Question: Need help.
How to check the reciprocal data in excel. The case something like this:

'b => a' is error because it's reciprocal (there is already 'a=>b') and so on..
thank you..
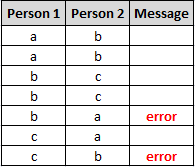
Answer: You can use the COUNTIFS function to do this.
Assuming that the data excluding headers is in the range 'A2:B8', the first formula that you would need to enter in cell C2 would be:
'''
=IF(COUNTIFS(A$2:A2,B2,B$2:B2,A2)>0,"error","")
'''
This formula would then be copied down to the last data row.
'COUNTIFS' counts the number of times that a set of criteria are met in multiple ranges. If Criterion 1 is met in Range 1 AND Criterion 2 is met in Range 2 AND etc., then 1 is added to the 'COUNTIFS' total.
In this case, we use 'COUNTIFS' to check whether a particular person2 is in the Person1 range and whether the corresponding person1 is in the Person2 range.
Since you do not want the first occurrence of a person1/person2 pair to be counted as an "error", the 'COUNTIFS' is applied to an expanding range that grows to include each additional pair that is checked but does not include any pairs further down the list.
For example, in the first formula in cell C2, the 'COUNTIFS' is applied only to the range 'A2:B2', in the second formula in cell C3 it is applied to 'A2:B3', and so on.
In other words, we are looking at all prior pairs to see if the current pair is a reciprocal of any one of those pairs.
If the formula finds a reciprocal pair, which will be indicated by a 'COUNTIFS' value > 0, then "error" is returned.

The formula just given will also return "error" if the current row contains a previously encountered reciprocal pair. Thus, you could get the following: 'b->c ""' ... 'c->b "error"' ... 'b->c "error"'. If instead you want that only the reciprocal of the initially encountered pair be treated as an "error", then a more complicated formula is required.
This revised formula checks whether the reciprocal of the pair in the current row has been previously encountered and marked as an "error." If it has, then the current pair is not marked as an "error".